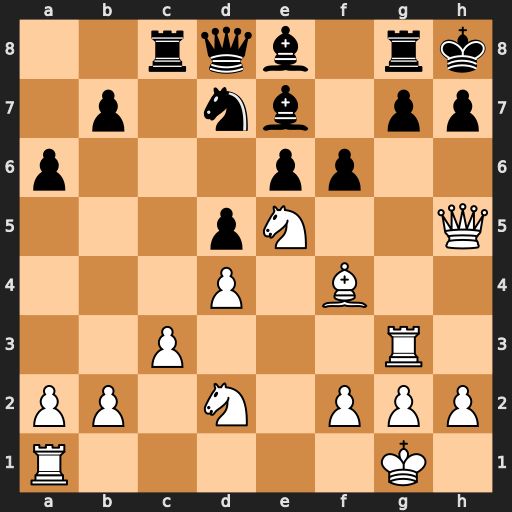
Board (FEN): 2rqb1rk/1p1nb1pp/p3pp2/3pN2Q/3P1B2/2P3R1/PP1N1PPP/R5K1
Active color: w
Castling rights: -
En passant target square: -
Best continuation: Qxh7+ Kxh7 Rh3+ Bh5 Rxh5#